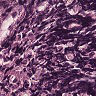
Metastatic tissue present: no